Question: i have used high charts to draw a graph based on time and temperature
<URL> but not able to achive the time VS Temprature out put
Do any one know a jquery graph which represent the time Vs temperature.
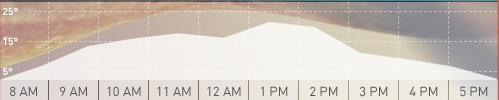
Answer: You can try <URL>. It is a pure JavaScript plotting library for jQuery.